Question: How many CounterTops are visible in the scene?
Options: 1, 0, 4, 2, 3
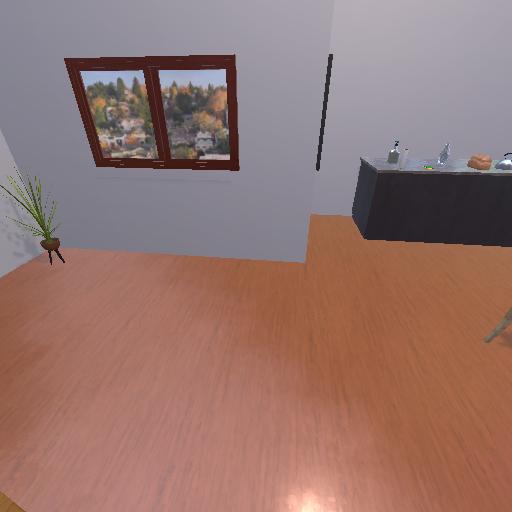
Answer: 1